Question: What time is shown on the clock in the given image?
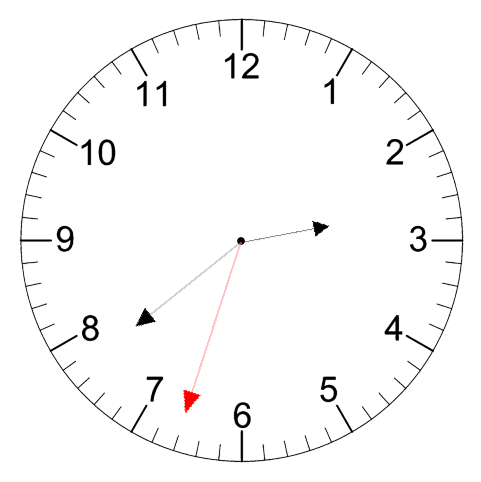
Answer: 02:38:33